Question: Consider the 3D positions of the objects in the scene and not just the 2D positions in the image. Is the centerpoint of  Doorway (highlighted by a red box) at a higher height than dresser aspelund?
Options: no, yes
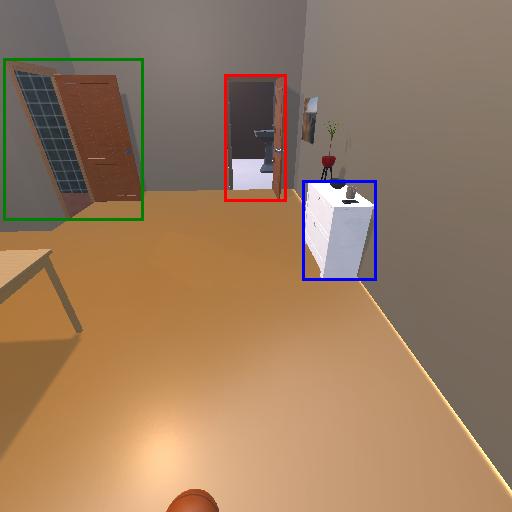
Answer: no